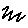
Label: zigzag